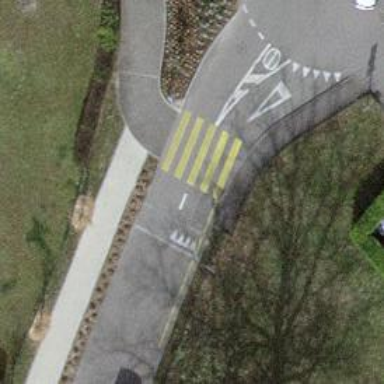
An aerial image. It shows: Uncontrolled zebra crossing on the road.